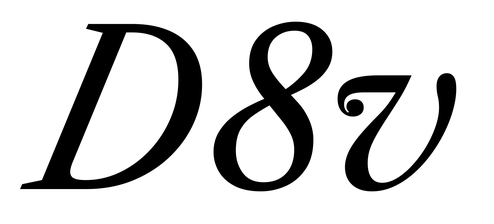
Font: LibreCaslonText-Italic_Italic